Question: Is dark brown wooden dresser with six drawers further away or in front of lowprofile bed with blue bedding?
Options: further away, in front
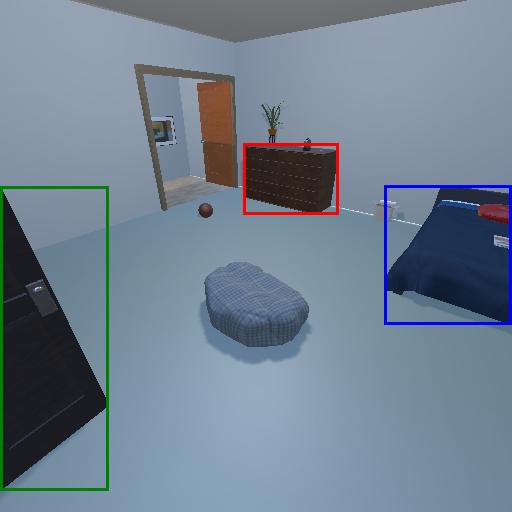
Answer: further away